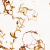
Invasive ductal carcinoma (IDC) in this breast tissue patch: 0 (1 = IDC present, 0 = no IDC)